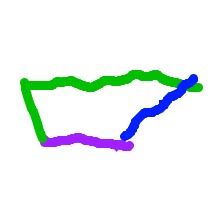
Shape: trapezoid